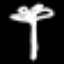
Label: palm tree